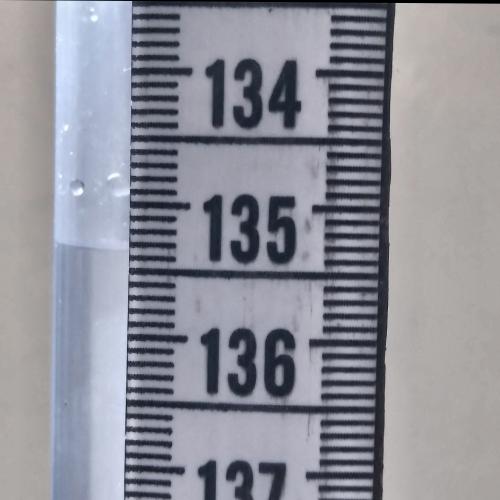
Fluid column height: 135.3 cm